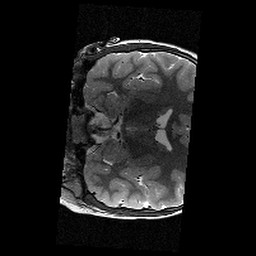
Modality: T2w
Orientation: coronal
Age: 9
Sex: female
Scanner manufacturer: siemens
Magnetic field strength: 3 T
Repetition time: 9.23 s
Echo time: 0.067 s